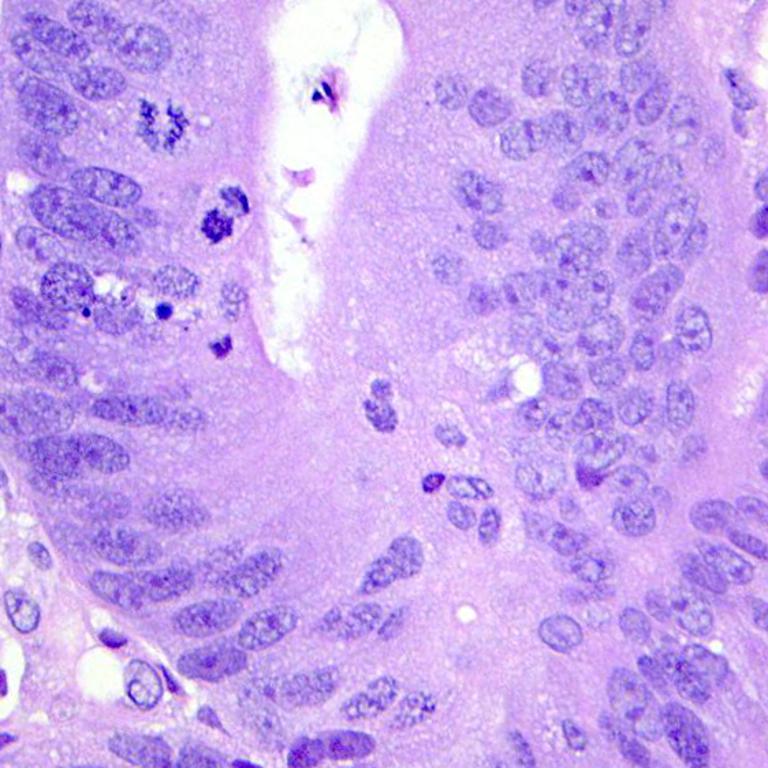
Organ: colon
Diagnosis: adenocarcinomas